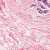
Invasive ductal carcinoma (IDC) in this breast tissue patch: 0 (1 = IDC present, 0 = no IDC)